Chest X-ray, PA view. Patient: 50 years old, sex M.
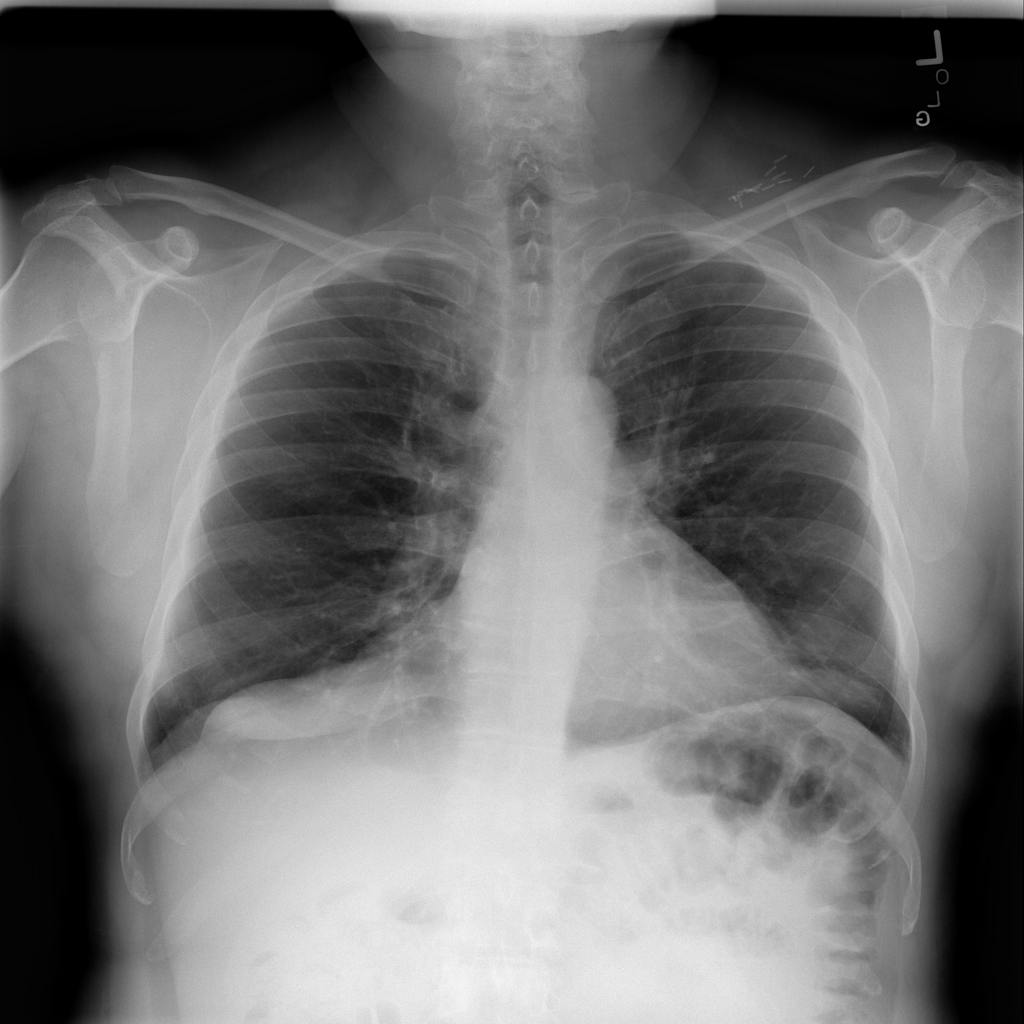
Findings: No Finding